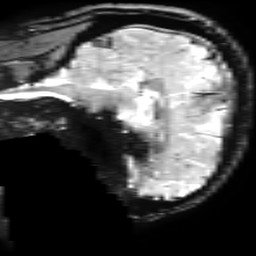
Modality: T2starw
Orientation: sagittal
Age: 29
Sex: male
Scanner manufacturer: ge
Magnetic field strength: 3 T
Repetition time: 0.65 s
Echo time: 0.02 s